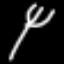
Label: fork